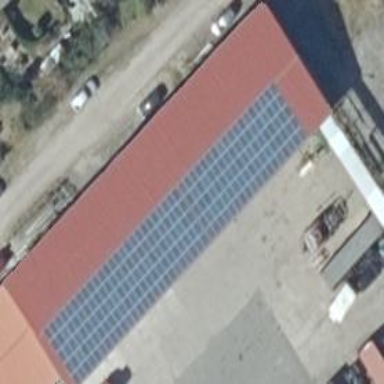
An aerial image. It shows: Solar-powered generator using photovoltaic technology. This small installation generates electricity through solar photovoltaic panels.